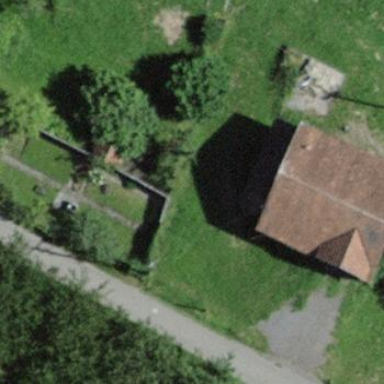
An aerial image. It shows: Rural barn.